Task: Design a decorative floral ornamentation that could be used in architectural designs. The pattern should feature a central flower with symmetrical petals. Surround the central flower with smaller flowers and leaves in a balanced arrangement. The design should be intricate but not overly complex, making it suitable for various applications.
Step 668:
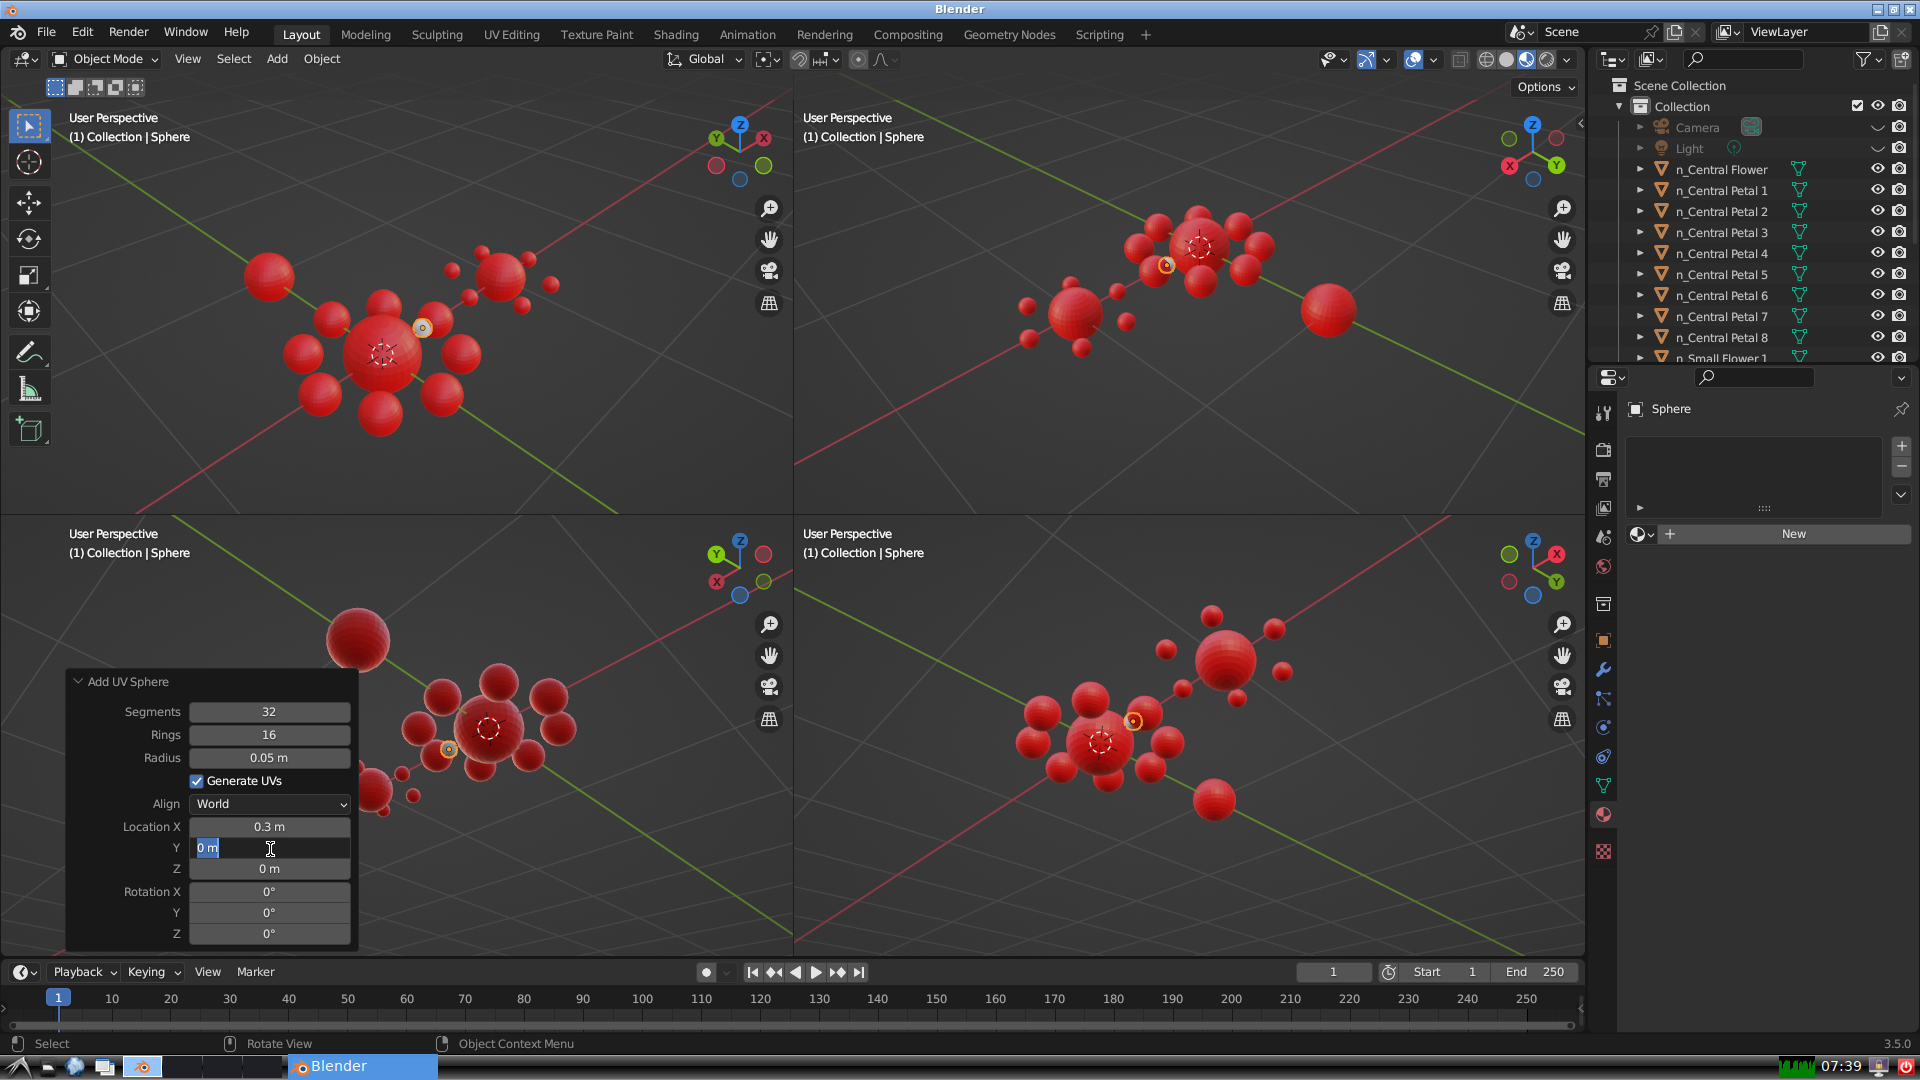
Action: input_text: 1.0